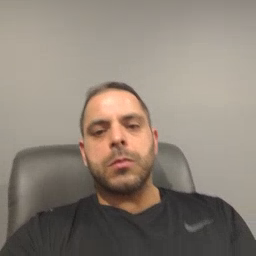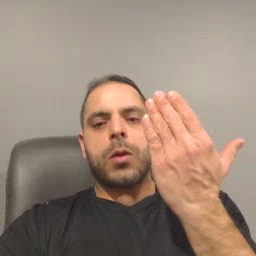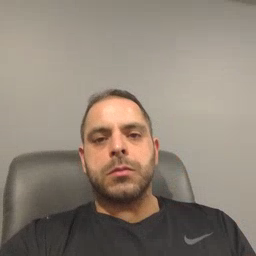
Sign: morning